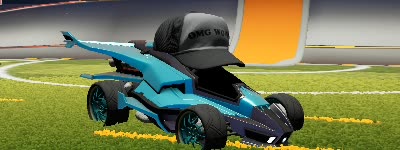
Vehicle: aftershock